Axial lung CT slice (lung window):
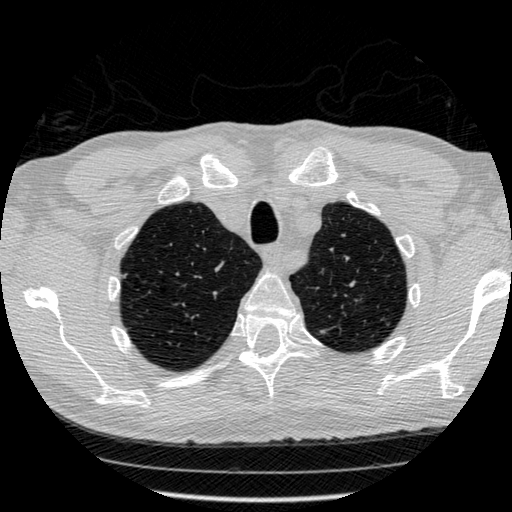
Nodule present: no